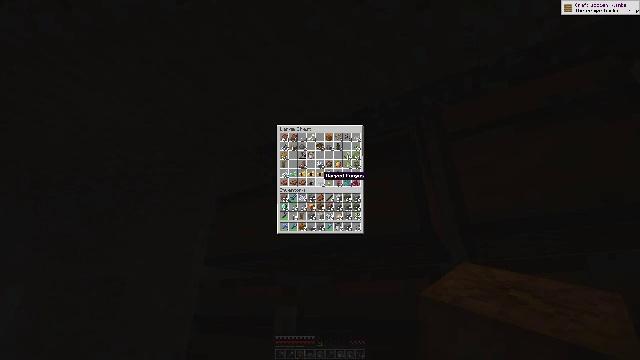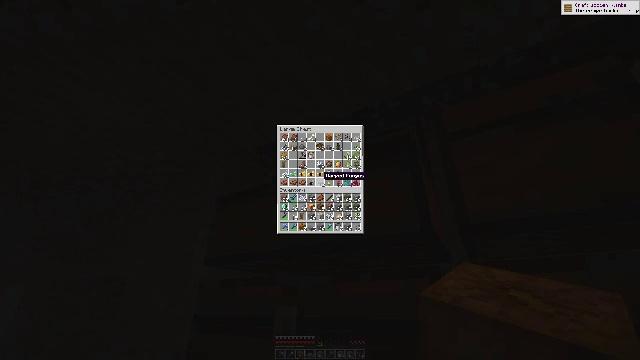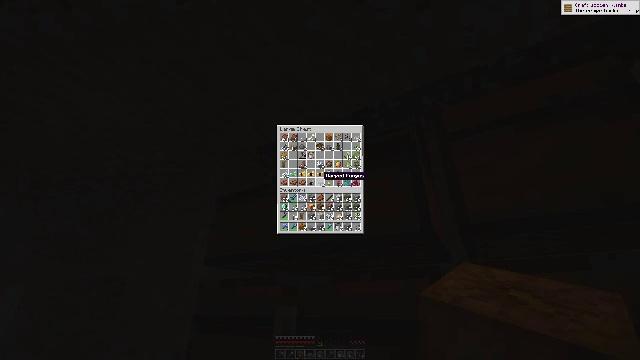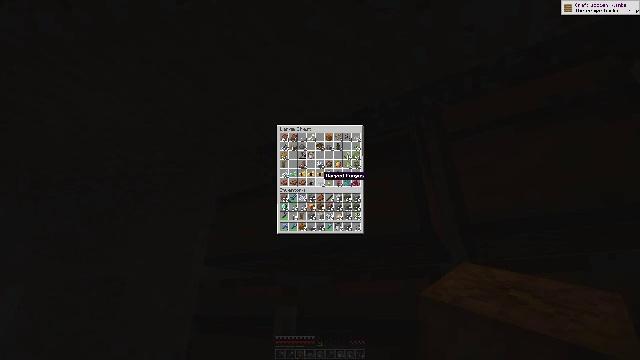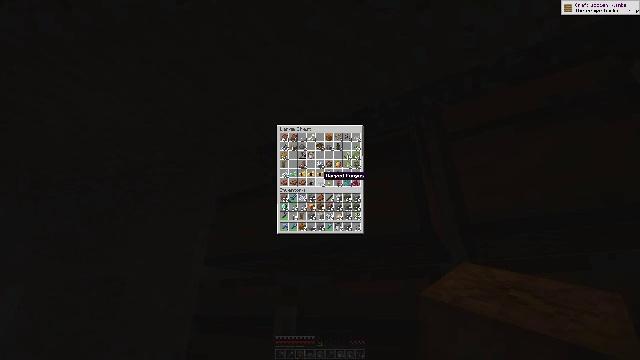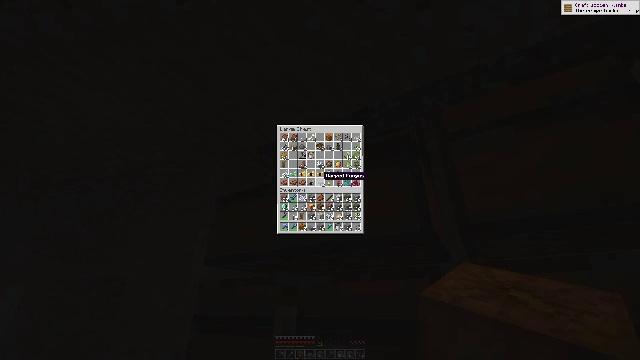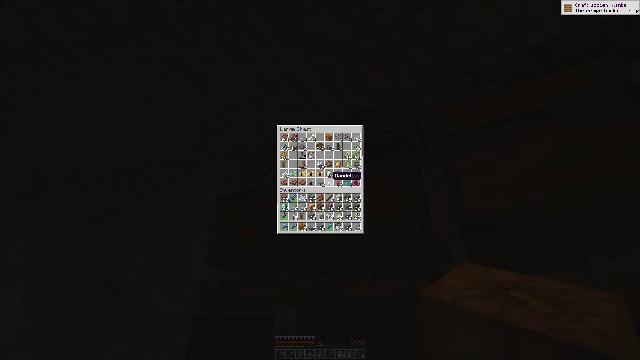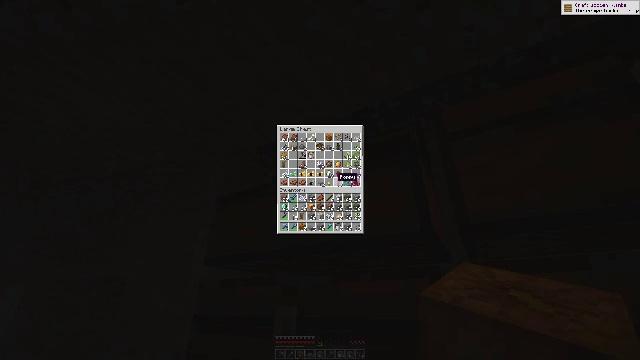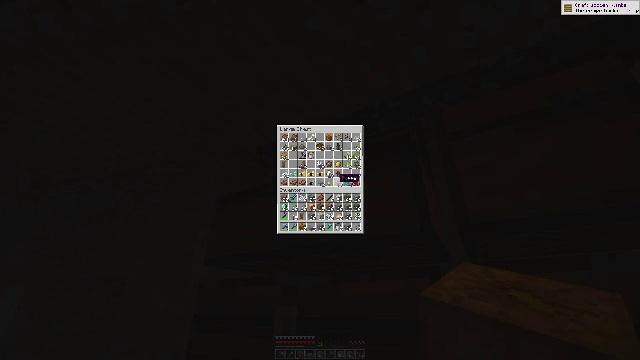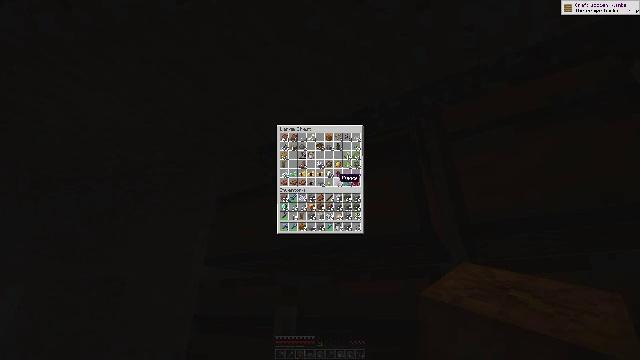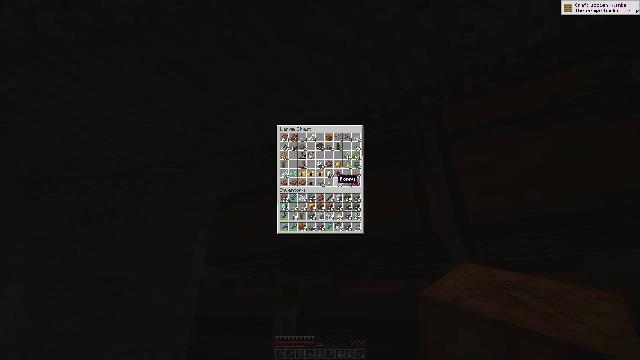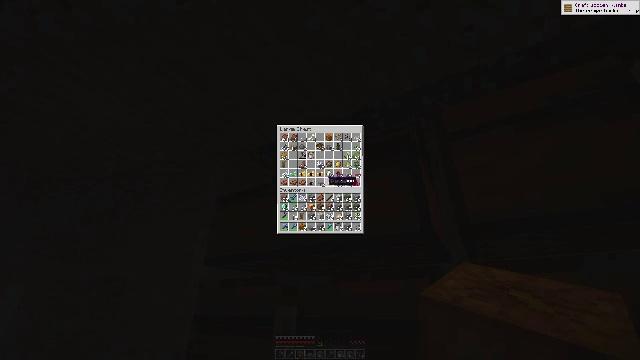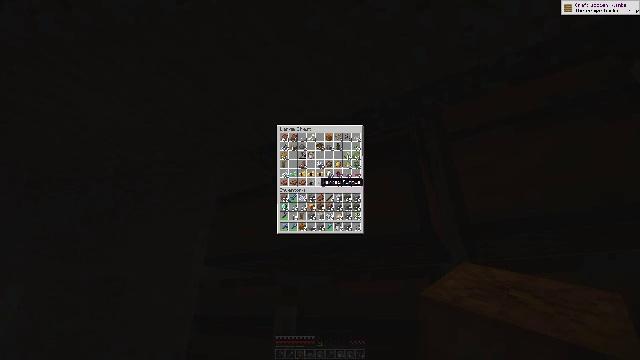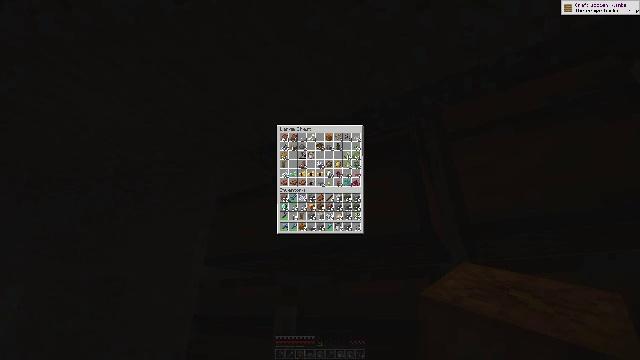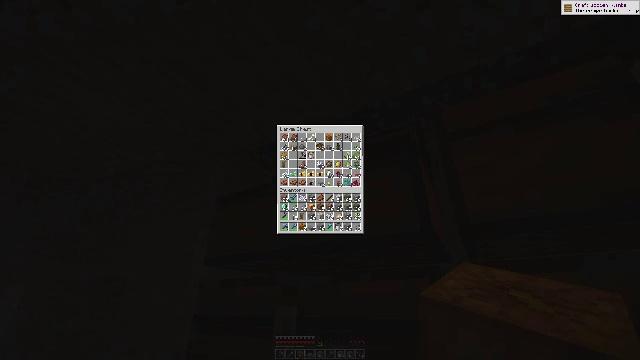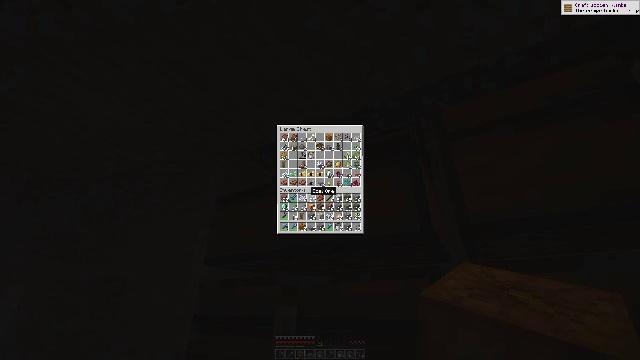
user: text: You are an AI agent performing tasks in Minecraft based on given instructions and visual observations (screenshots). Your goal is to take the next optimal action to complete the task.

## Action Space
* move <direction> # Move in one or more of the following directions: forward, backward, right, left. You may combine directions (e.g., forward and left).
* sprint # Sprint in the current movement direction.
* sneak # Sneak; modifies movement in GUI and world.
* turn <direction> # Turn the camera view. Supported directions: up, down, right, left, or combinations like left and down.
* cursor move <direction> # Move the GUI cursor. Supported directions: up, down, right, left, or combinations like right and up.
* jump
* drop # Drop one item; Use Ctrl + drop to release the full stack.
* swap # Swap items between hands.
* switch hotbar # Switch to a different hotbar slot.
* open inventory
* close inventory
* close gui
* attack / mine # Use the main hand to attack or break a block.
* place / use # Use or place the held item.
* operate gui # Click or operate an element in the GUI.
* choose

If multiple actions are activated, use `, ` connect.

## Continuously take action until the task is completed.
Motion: motion action
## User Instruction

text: Attack the composter to add it to your inventory.
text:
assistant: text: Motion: no_op
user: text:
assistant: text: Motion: no_op
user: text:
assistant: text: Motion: no_op
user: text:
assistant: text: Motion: no_op
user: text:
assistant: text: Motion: no_op
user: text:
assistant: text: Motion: turn right
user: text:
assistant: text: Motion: turn right
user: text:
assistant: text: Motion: no_op
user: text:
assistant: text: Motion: no_op
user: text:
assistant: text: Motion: no_op
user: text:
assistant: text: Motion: turn left
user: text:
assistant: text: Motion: turn left
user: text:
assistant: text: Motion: turn left
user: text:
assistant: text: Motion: no_op
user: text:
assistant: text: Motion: no_op
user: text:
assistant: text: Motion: sneak
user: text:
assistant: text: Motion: sneak
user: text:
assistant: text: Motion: sneak
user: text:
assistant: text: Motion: sneak, attack / mine
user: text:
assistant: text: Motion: sneak, attack / mine
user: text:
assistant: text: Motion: sneak, attack / mine
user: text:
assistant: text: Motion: no_op
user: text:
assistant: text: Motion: no_op
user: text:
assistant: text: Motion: no_op
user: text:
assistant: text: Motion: no_op
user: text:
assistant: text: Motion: no_op
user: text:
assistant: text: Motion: no_op
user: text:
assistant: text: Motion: no_op
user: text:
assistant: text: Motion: no_op
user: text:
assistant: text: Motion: no_op